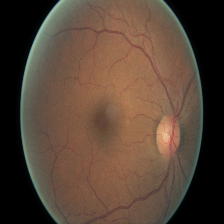
Diabetic retinopathy grade: Moderate